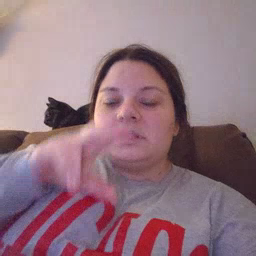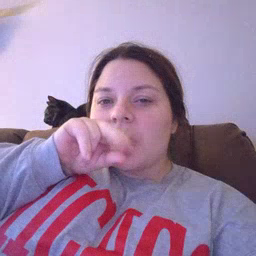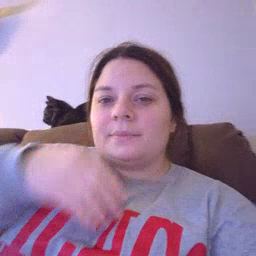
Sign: duck